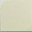
Piece: xx